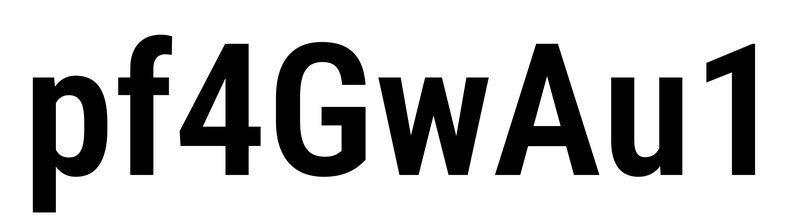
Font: Roboto_Condensed_SemiBold